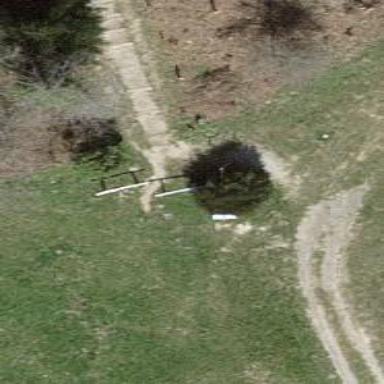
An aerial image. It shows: Guidepost with information.